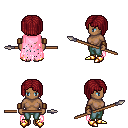
a pixel art fantasy rpg character, female body template, human, dark skin, pink tattered cape, teal pants, brunette pageboy hairstyle, leather bracers, gold boots, spear, four views (front, back, left, right), 2x2 character sprite sheet, small pixel art, hard edges, no anti-aliasing